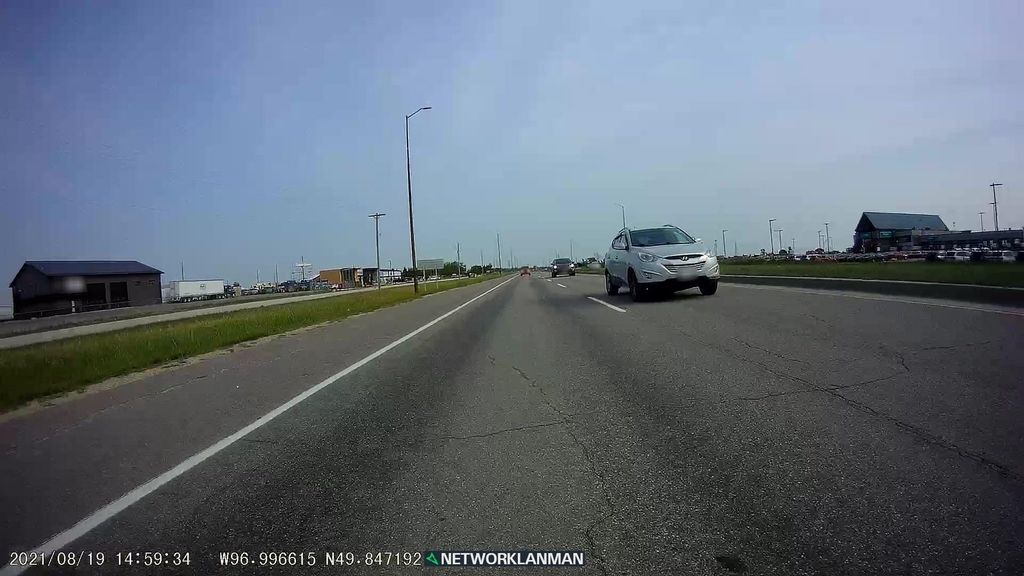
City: winnipeg